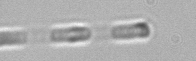
Label: Skeletonema